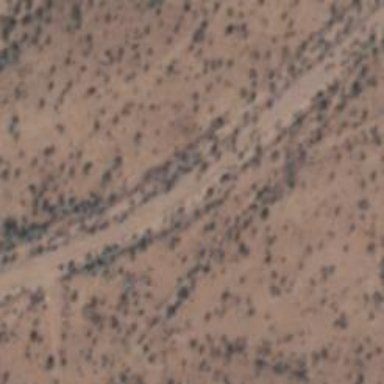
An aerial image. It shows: Track road with grade4 tracktype.